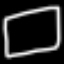
Label: square